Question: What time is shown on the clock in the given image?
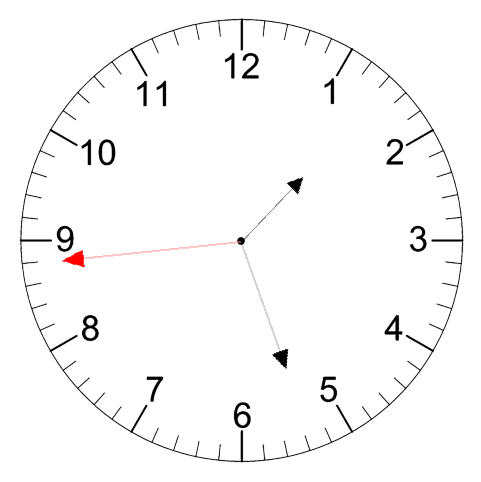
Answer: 01:26:44